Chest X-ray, PA view. Patient: 49 years old, sex F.
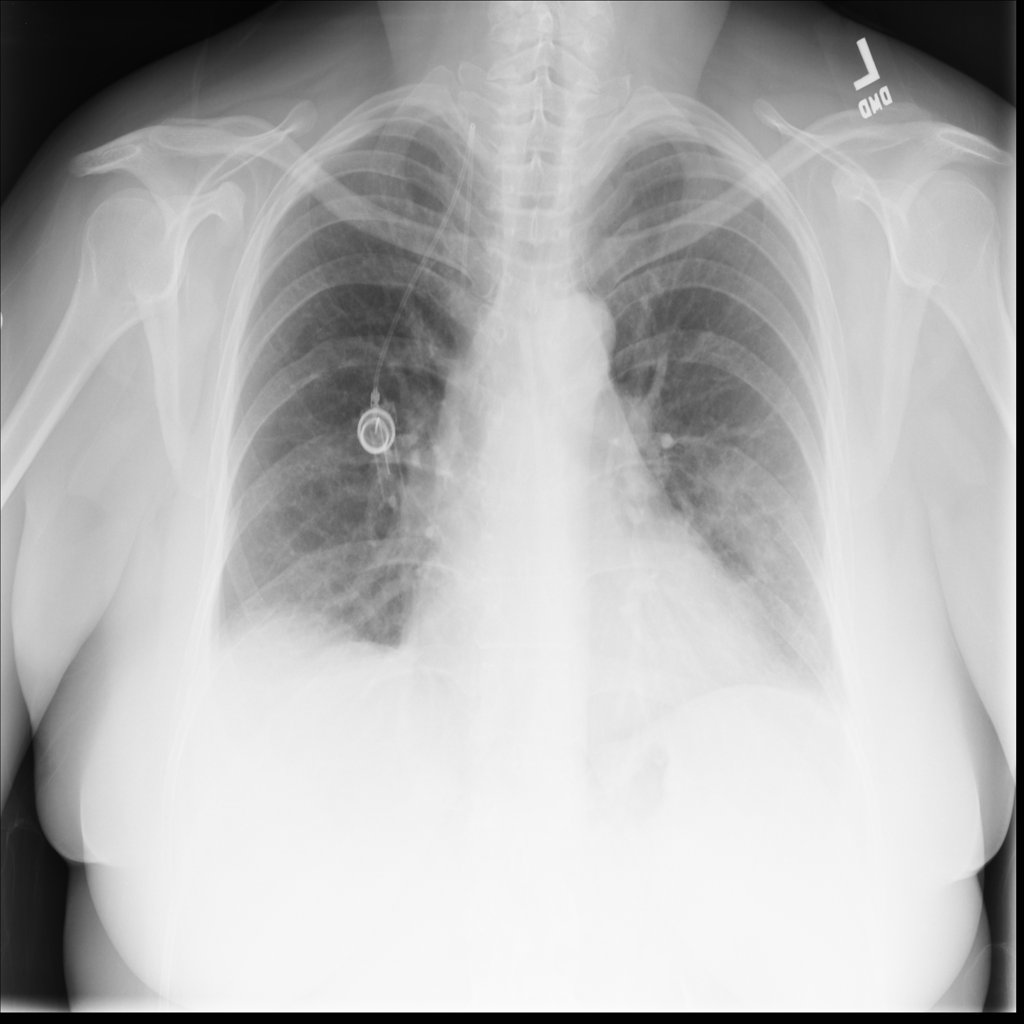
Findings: Atelectasis, Effusion